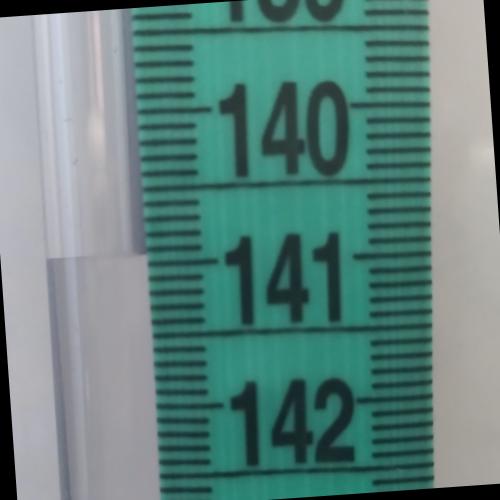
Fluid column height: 140.9 cm